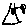
Label: bird